The plot shows how the frequency content of a bearing vibration signal evolves over time (STFT spectrogram). What is the most likely bearing condition (normal, inner_race, outer_race, ball)?
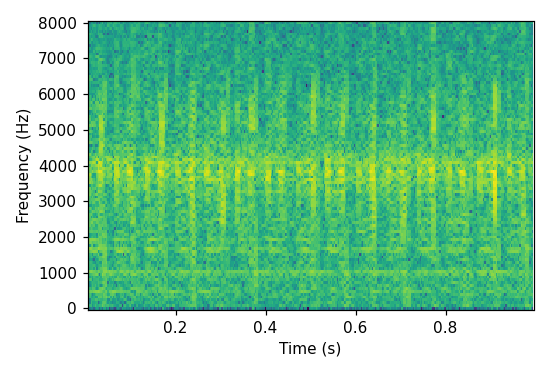
Answer: ball